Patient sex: M
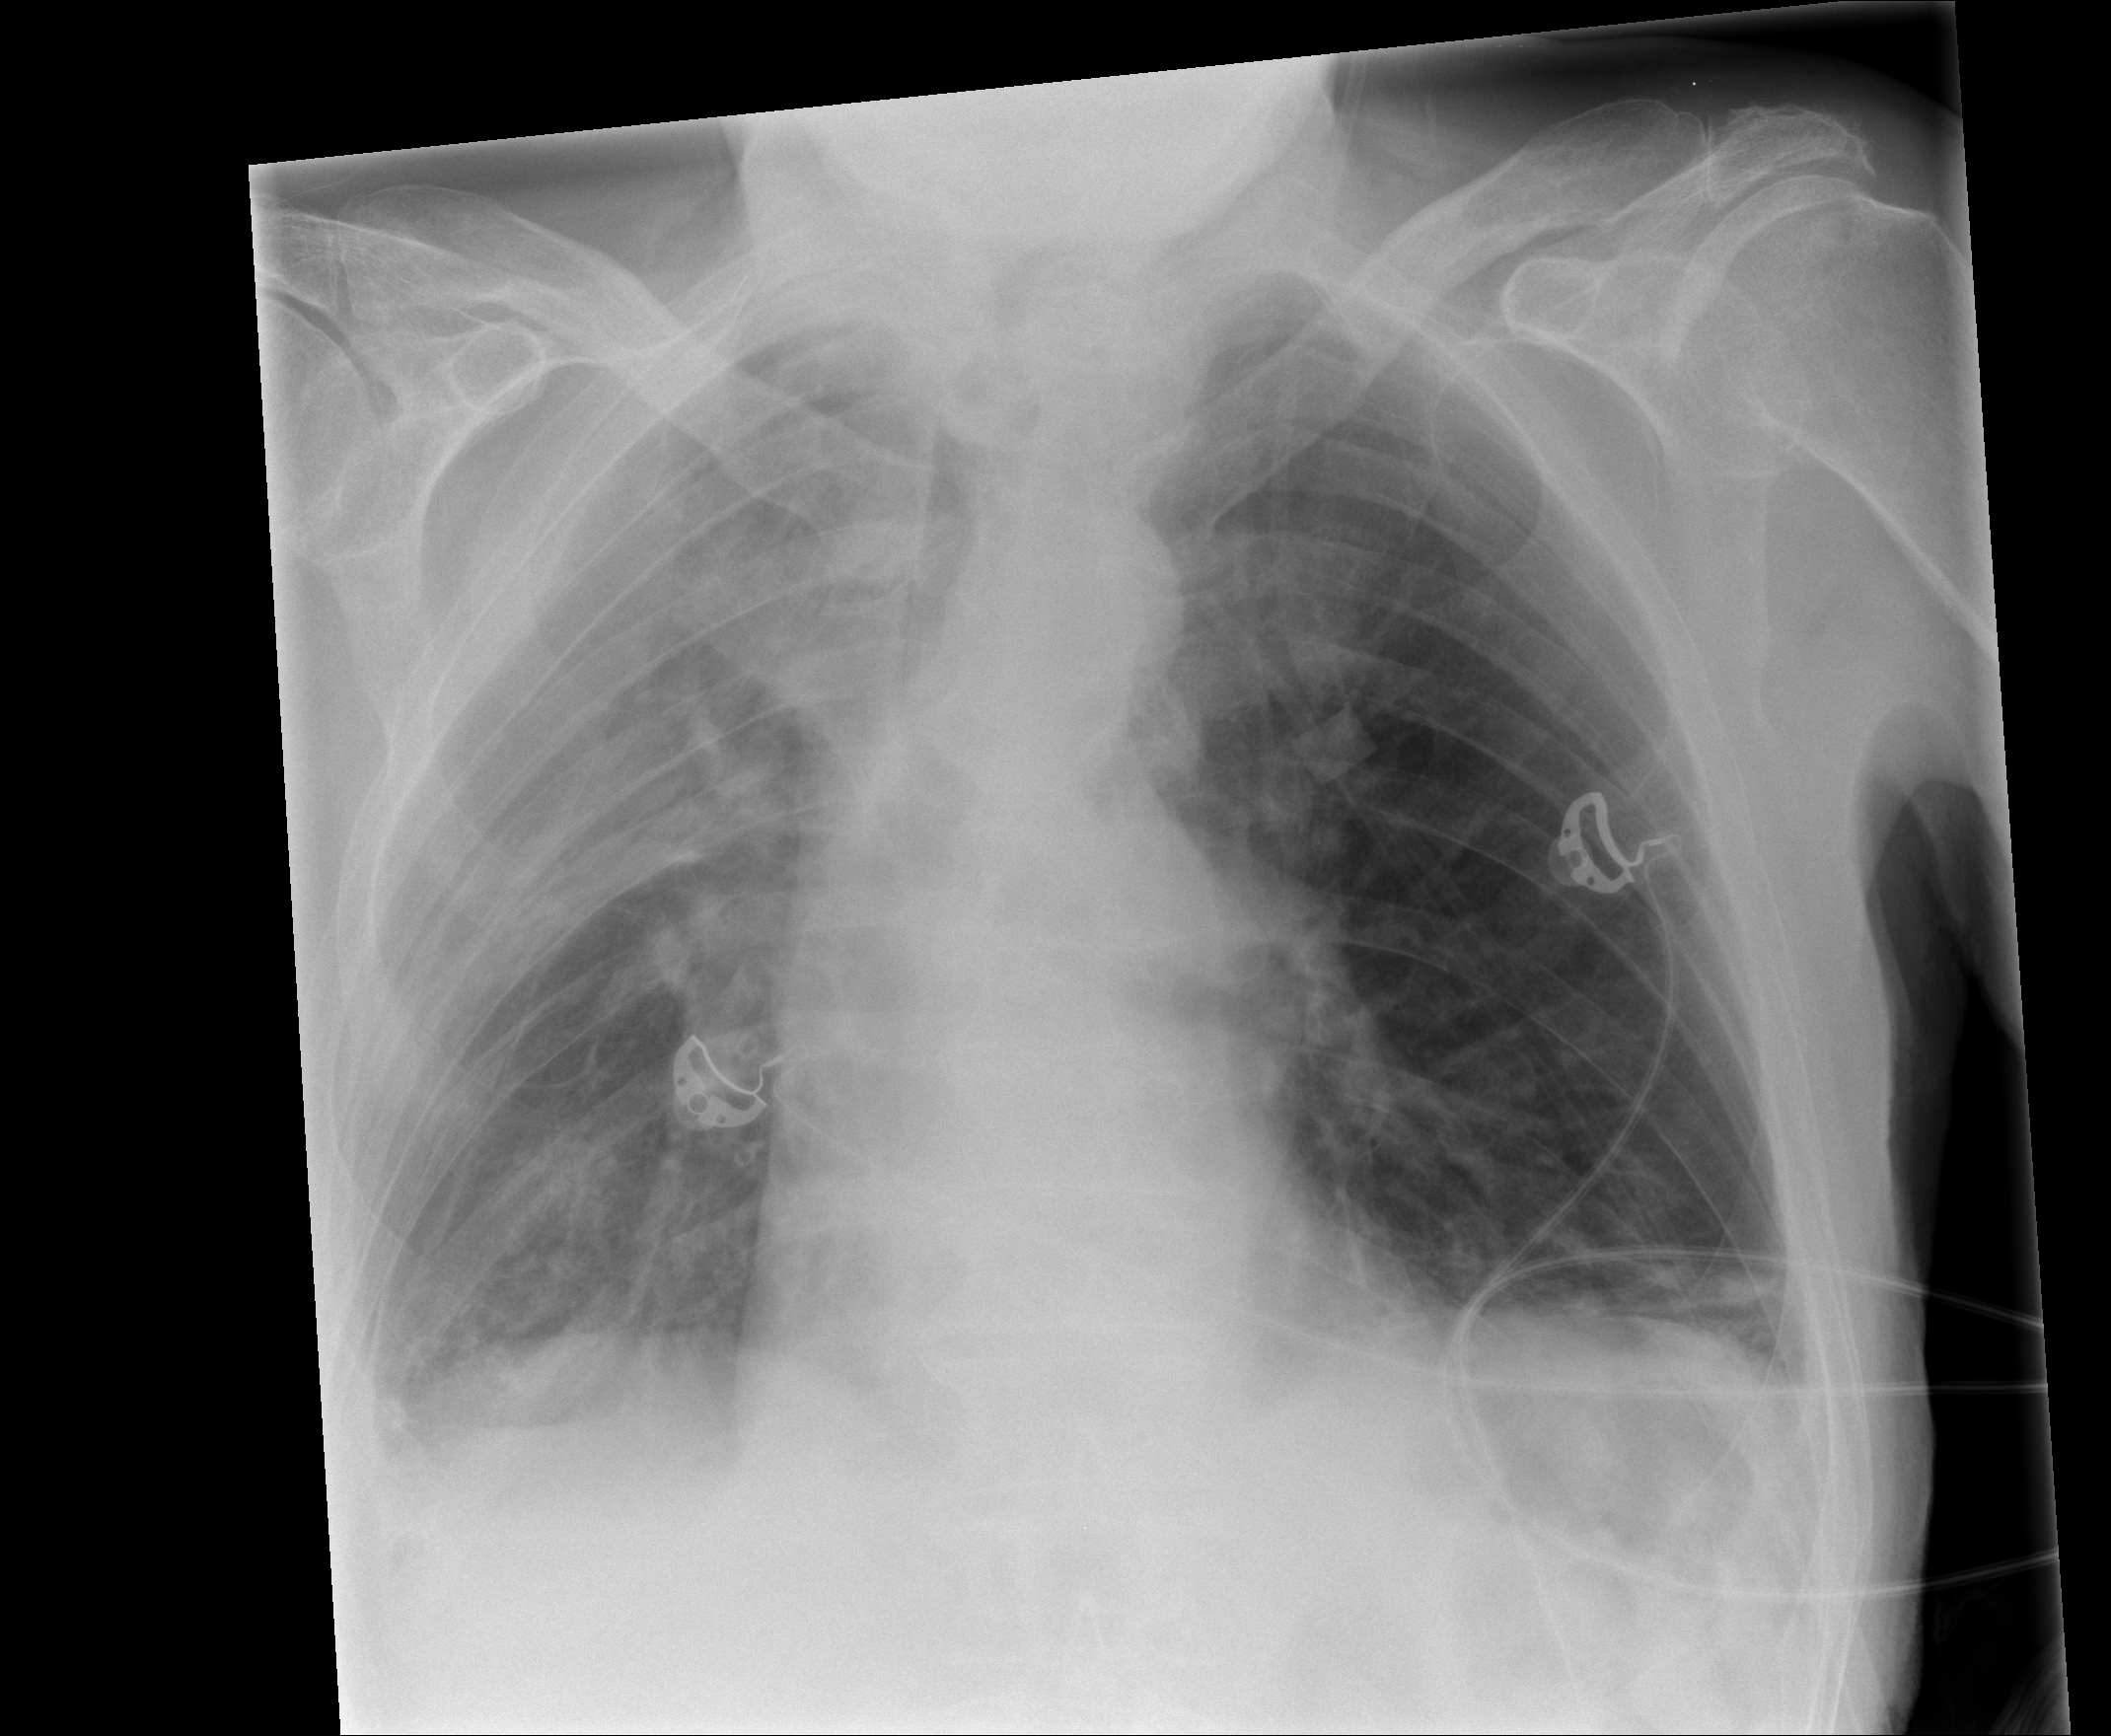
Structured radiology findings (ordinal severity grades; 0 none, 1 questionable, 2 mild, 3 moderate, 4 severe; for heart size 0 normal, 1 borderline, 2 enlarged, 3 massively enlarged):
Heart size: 0
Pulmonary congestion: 2
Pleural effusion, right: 2
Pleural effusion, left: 0
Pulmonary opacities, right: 2
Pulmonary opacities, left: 0
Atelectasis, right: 2
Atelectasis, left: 1